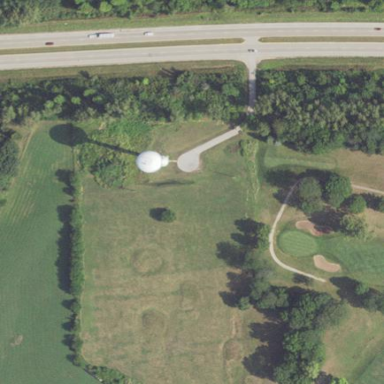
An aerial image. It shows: Grassy area designated for driving range golf.